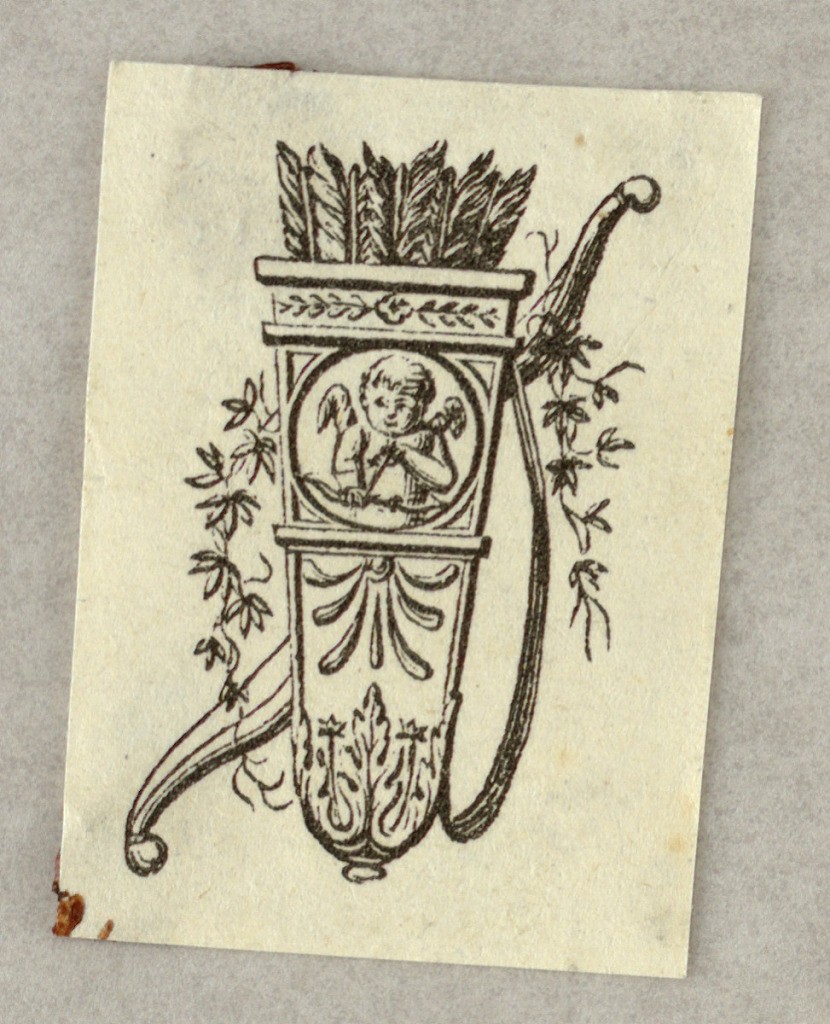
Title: Wood engraving. Vignette.
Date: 1800–1830
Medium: Engraving and etching
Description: A quiver showering Cupid in a circular medallion, and a bow.